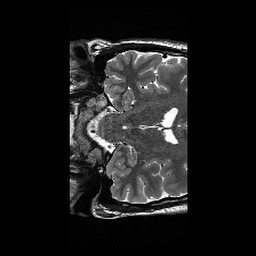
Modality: T2w
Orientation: coronal
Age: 30
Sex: male
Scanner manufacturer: siemens
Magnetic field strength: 3 T
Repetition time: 6.1 s
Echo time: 0.104 s